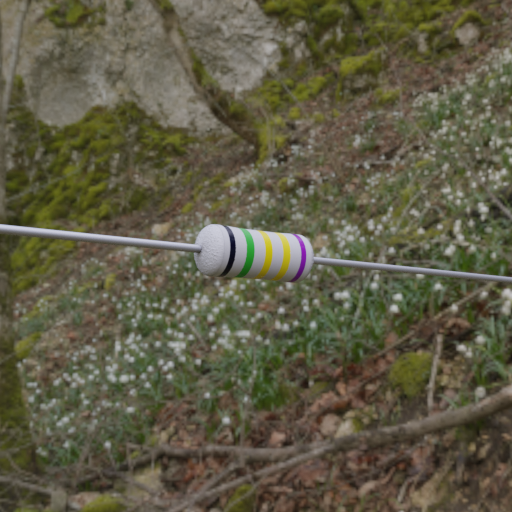
Resistor colour bands (in order): black, green, yellow, yellow, violet